Question: I'm getting rid of the development (in purple) branch and having all subbranches branch from master (in teal) and merge to master. development branch is branched from master. If there are sub branches off development that have not been merged yet, will they be able to be merged to master later, after the remote development branch is removed? What is the fate of the leaf (mustard colored) branch.

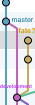
Answer: A branch in git is essentially not much more than a pointer to a commit. When you remove a branch you do not remove the commits, so the "subbranch" (not really an accurate term) will be in tact, and will still be mergeable.